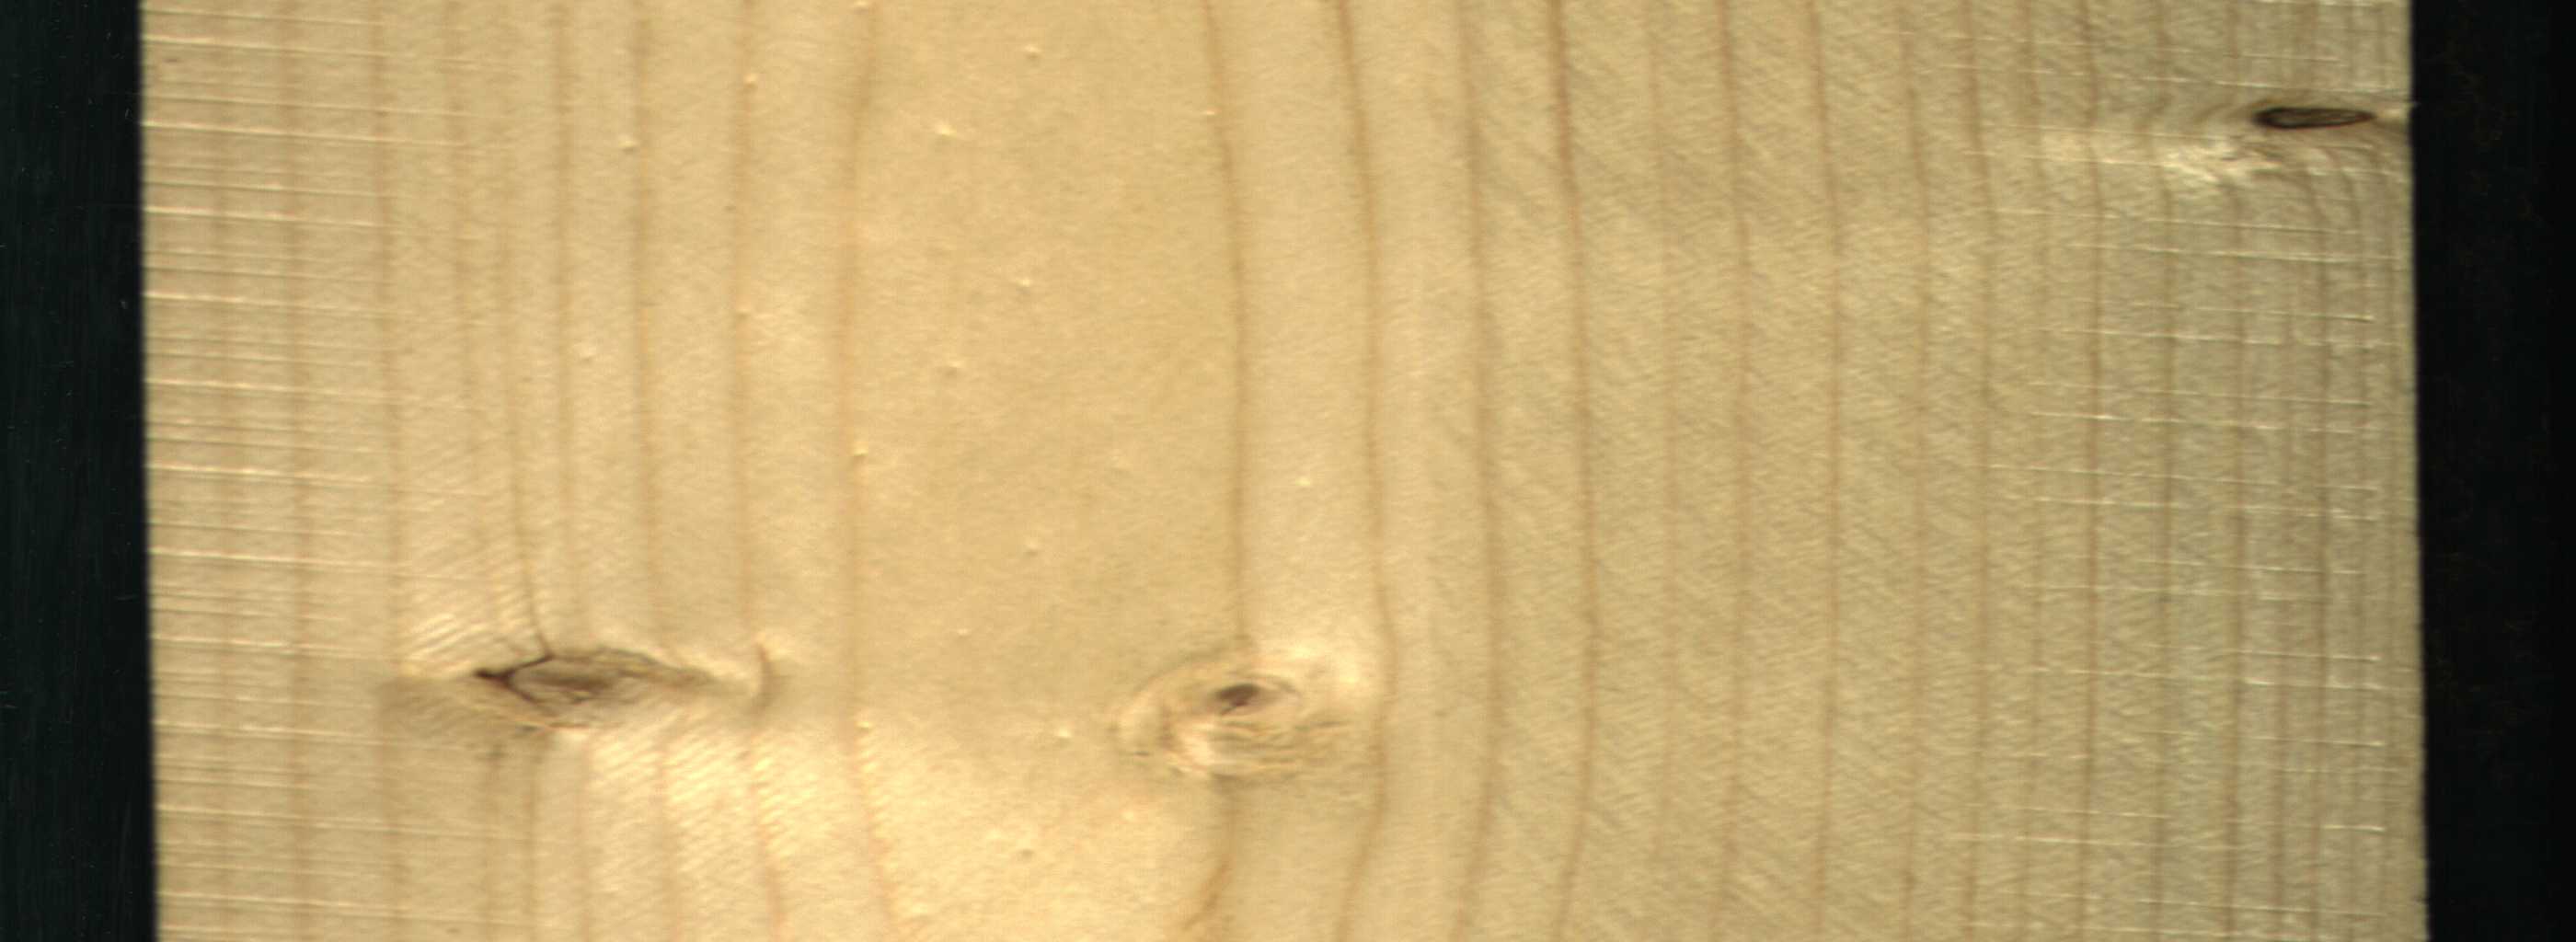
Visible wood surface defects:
Dead_Knot
Live_Knot
Live_Knot